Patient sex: M
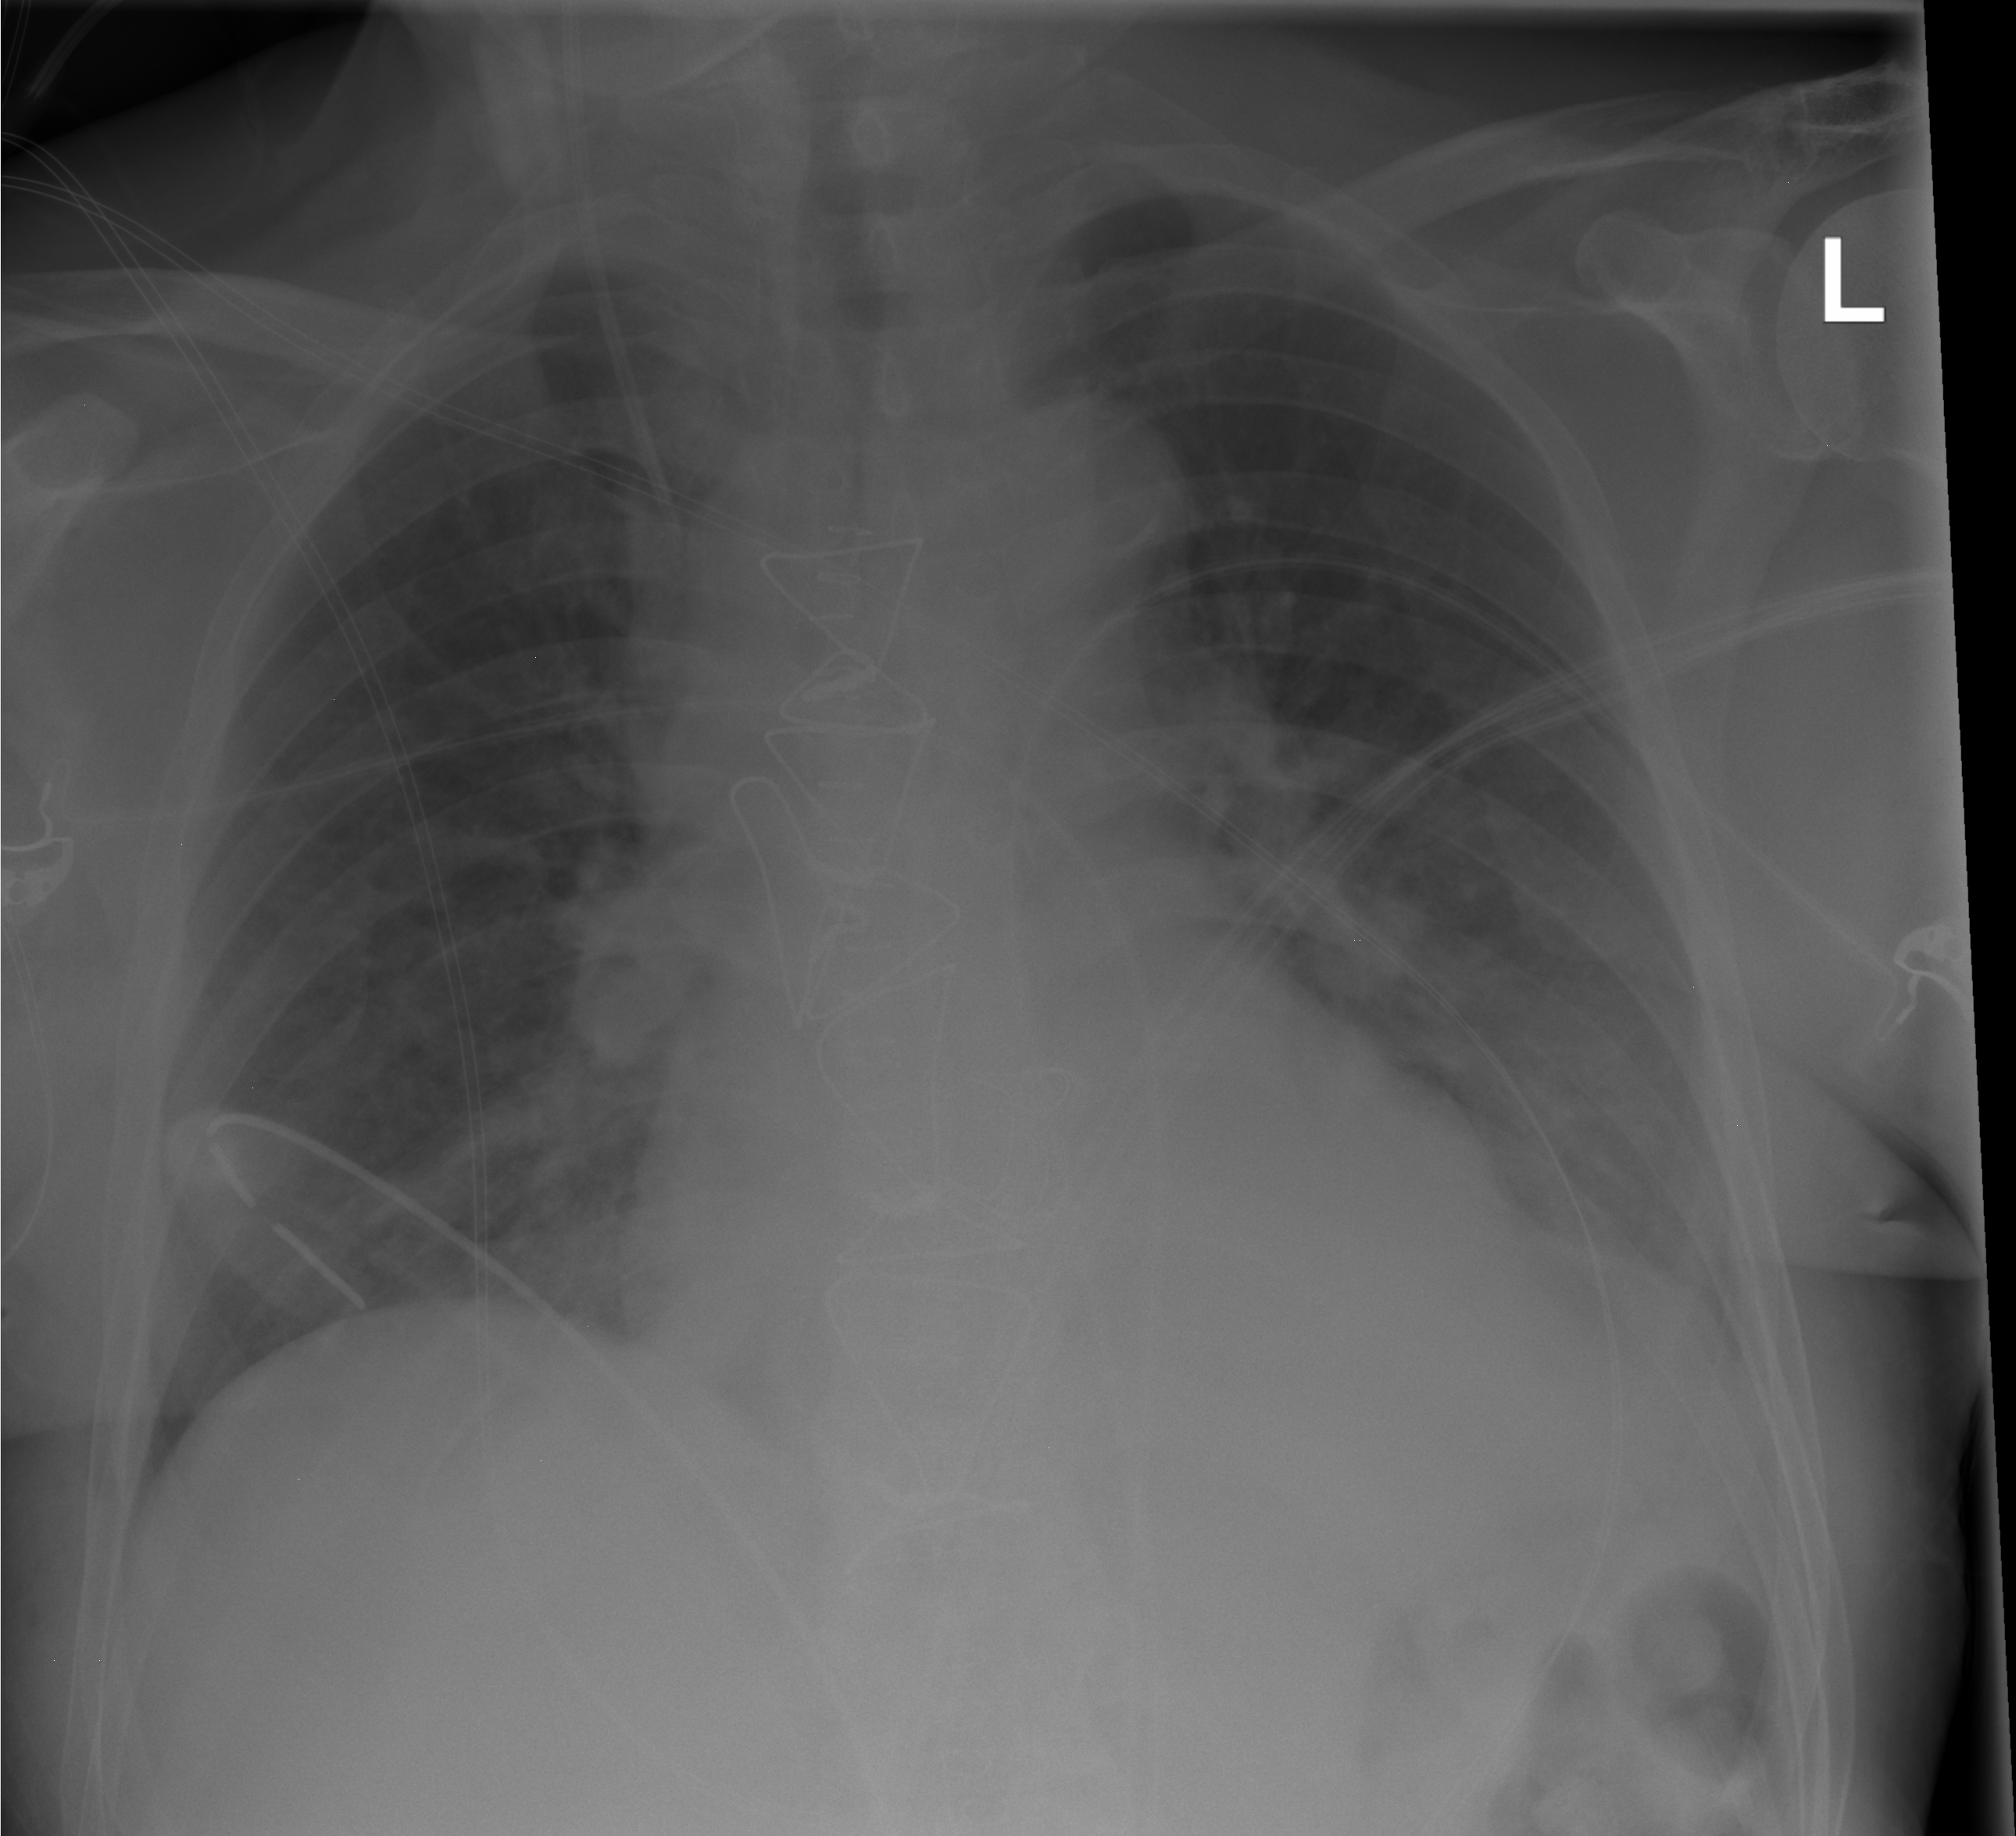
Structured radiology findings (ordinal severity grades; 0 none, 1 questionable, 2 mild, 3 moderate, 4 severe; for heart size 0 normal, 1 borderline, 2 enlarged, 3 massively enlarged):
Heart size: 0
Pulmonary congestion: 0
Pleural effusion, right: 0
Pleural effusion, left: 0
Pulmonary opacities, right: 0
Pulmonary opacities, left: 1
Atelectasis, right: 0
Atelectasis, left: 2